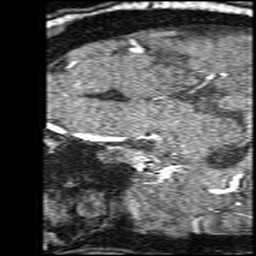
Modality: angio
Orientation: sagittal
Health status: ill
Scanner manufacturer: siemens
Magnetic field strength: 1.5 T
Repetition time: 0.024 s
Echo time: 0.007 s